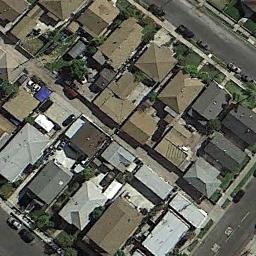
Label: residential